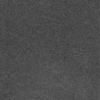
Label: dusty